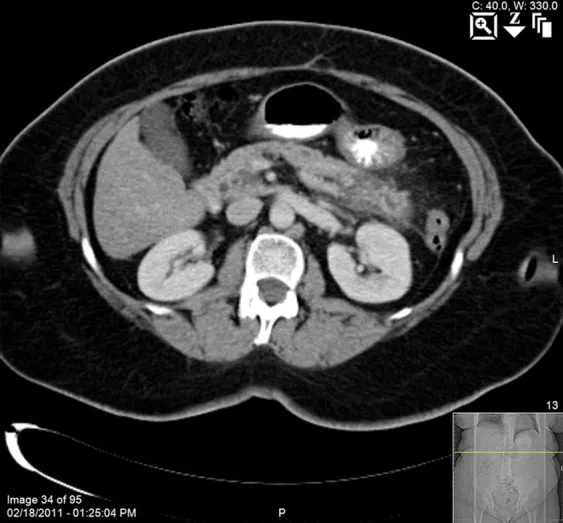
CT scan at initial presentation with acute pancreatitis in 2011.
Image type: radiology (ct)